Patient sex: M
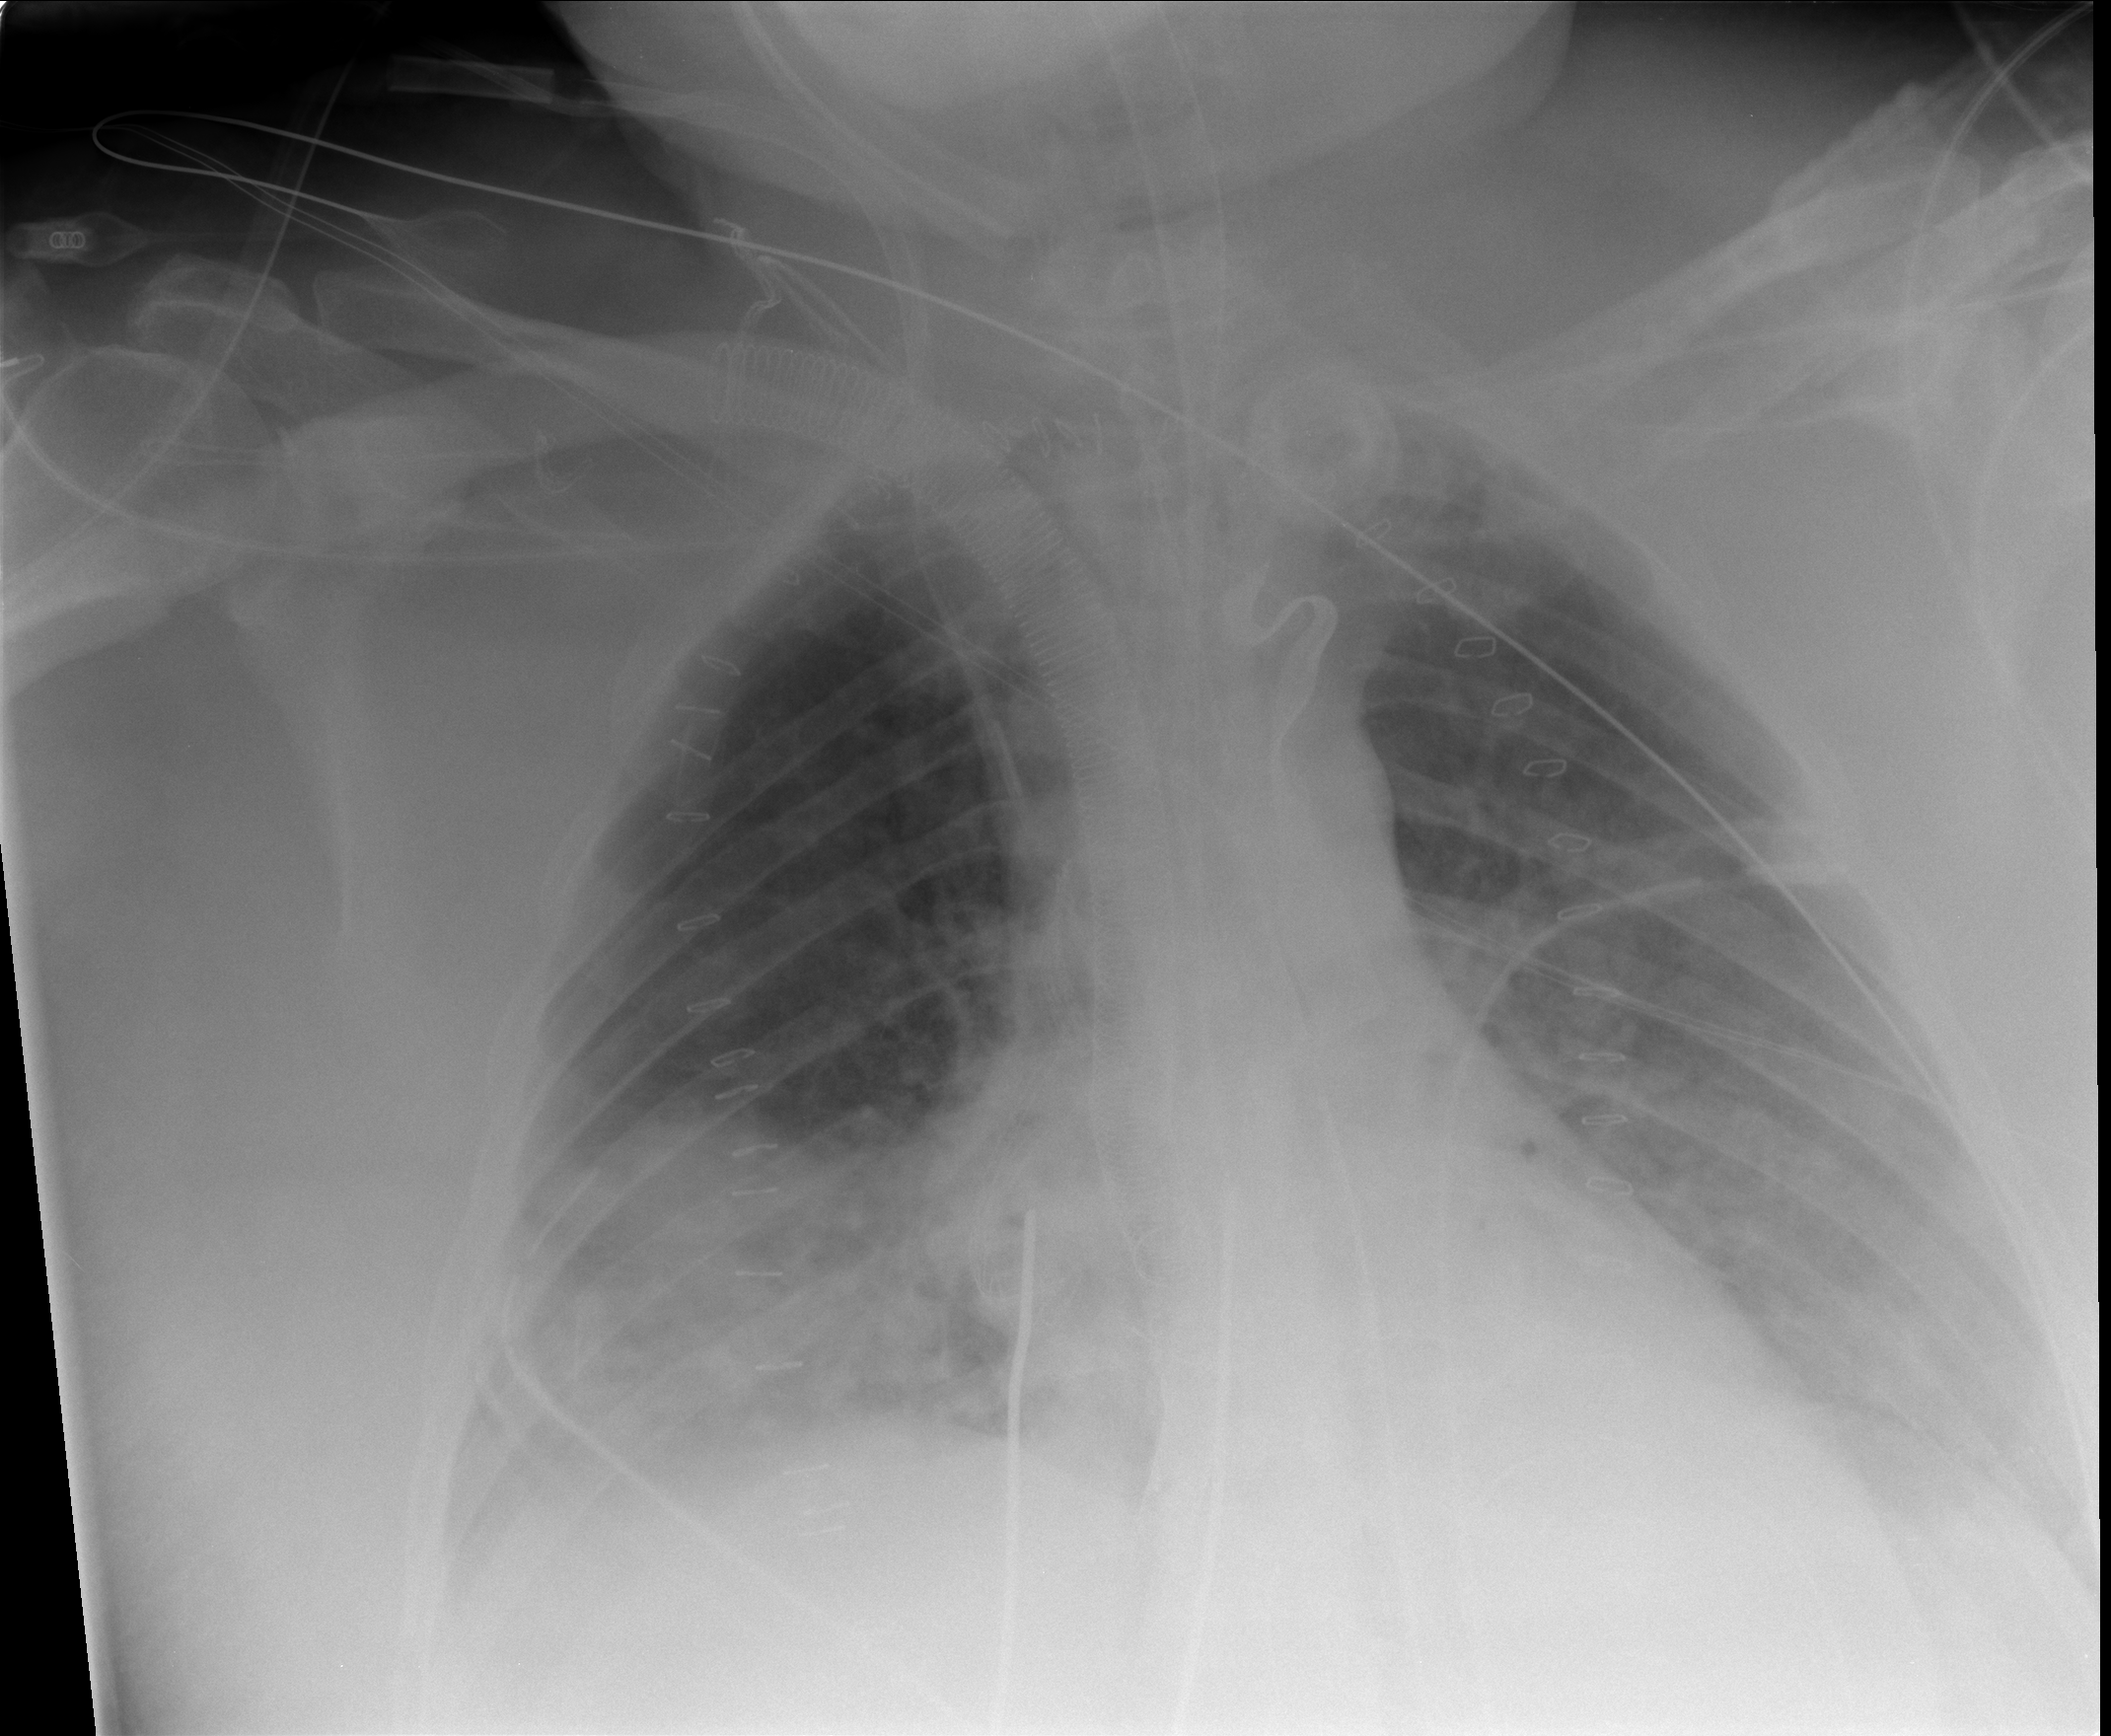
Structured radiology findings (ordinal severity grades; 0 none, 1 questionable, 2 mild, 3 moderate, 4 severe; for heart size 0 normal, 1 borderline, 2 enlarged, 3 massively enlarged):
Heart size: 0
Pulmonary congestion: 2
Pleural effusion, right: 2
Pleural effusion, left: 2
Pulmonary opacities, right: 2
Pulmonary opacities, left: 0
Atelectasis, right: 2
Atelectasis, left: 2